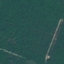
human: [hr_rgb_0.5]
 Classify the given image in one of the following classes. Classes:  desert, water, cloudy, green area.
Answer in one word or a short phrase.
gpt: green area